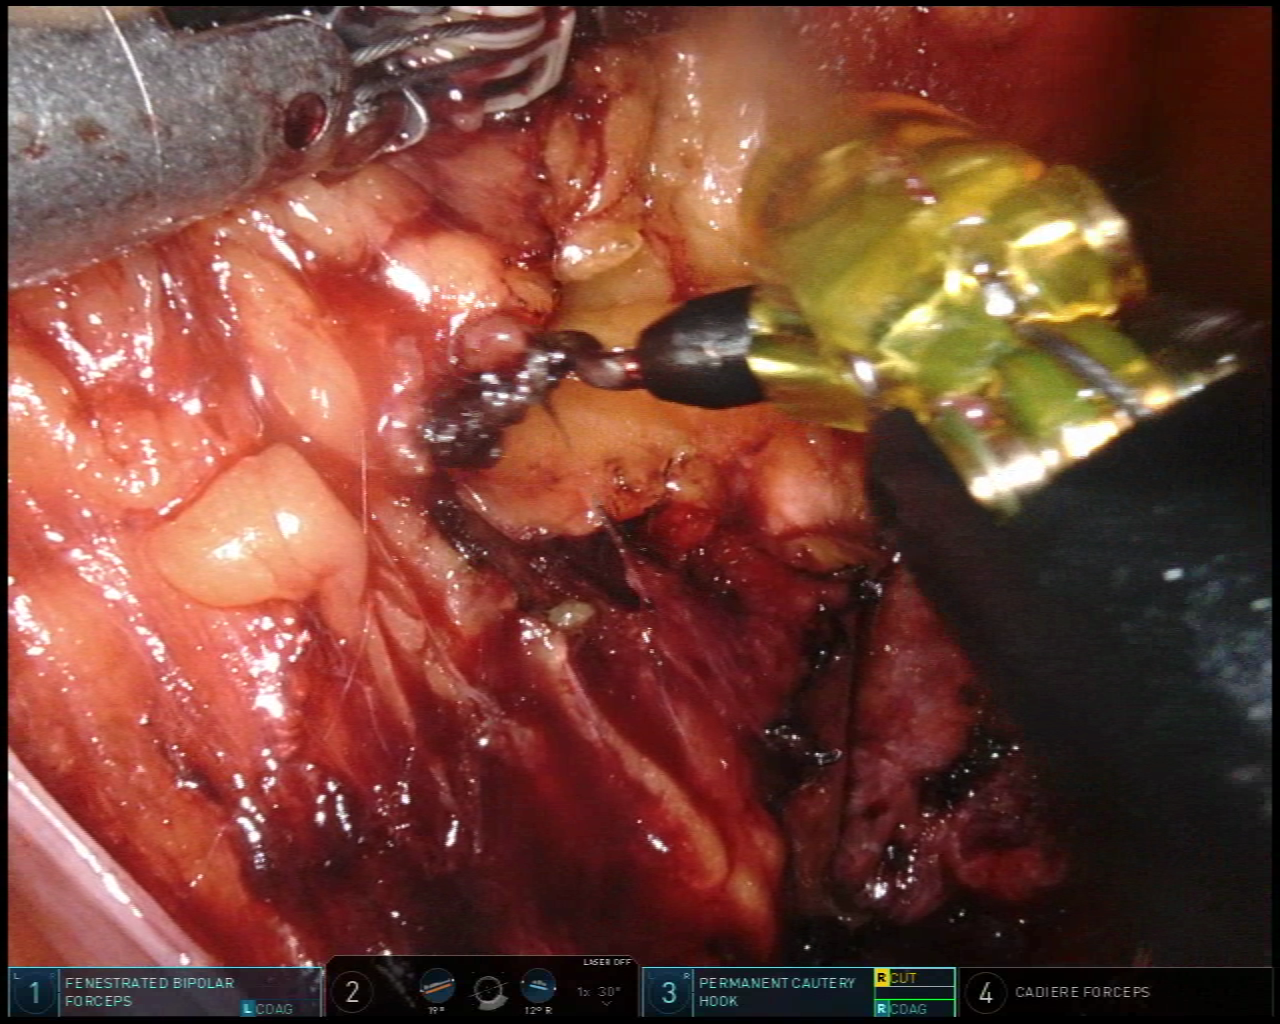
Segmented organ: pancreas
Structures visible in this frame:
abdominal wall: no
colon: no
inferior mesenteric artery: no
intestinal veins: no
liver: no
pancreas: yes
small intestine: no
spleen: no
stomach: no
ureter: no
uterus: no
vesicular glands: no